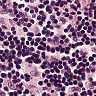
Metastatic tissue present: no